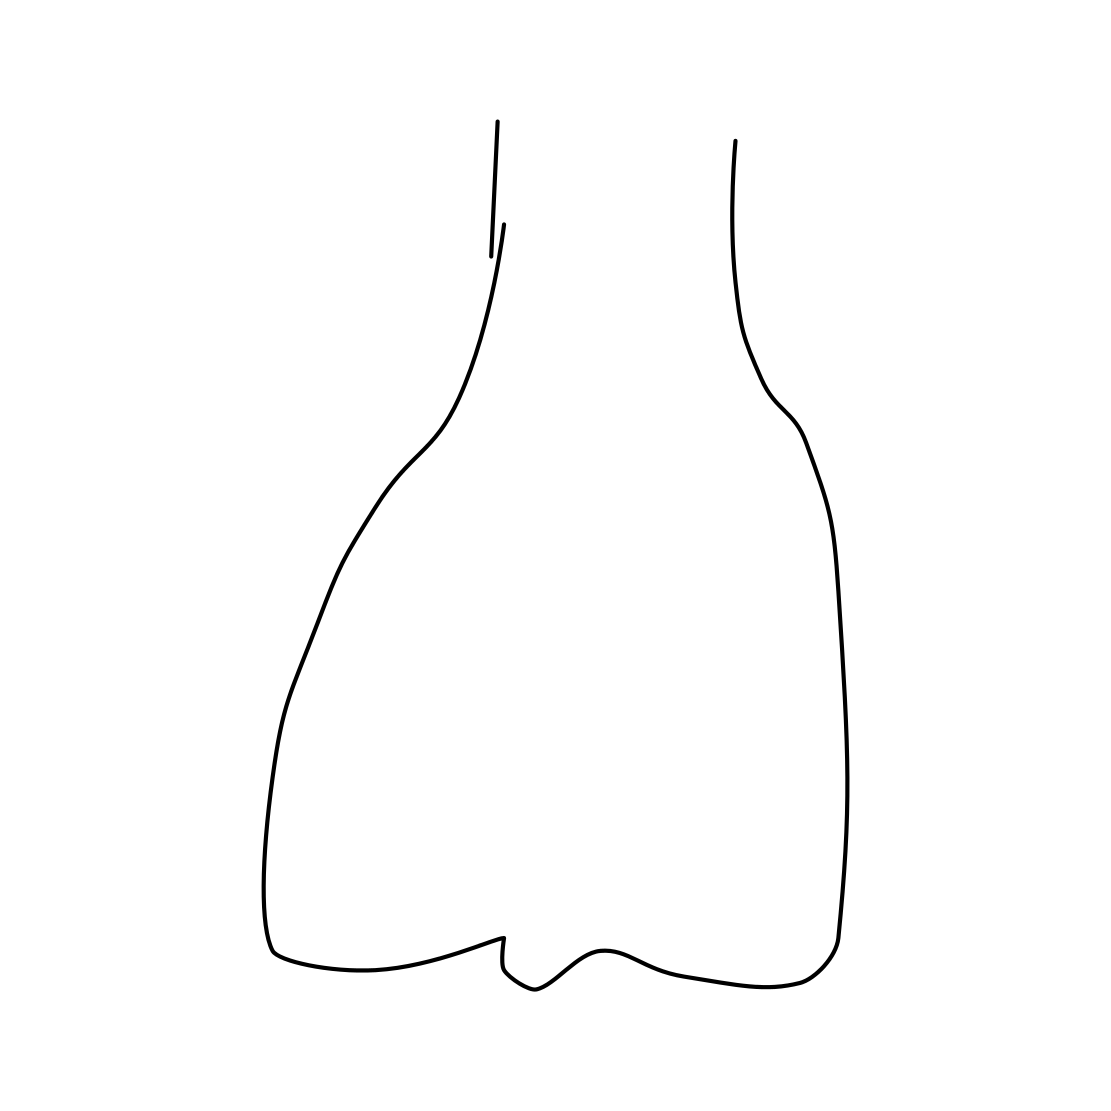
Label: nose